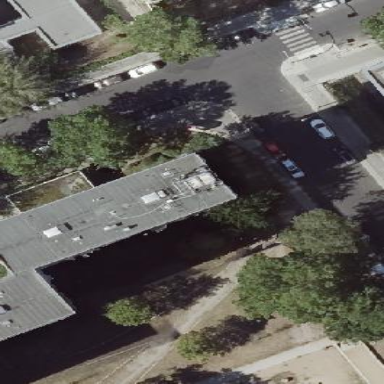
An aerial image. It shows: Building with flat roof.